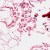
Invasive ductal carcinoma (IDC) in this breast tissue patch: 0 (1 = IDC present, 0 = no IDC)